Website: macys
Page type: cross-sells
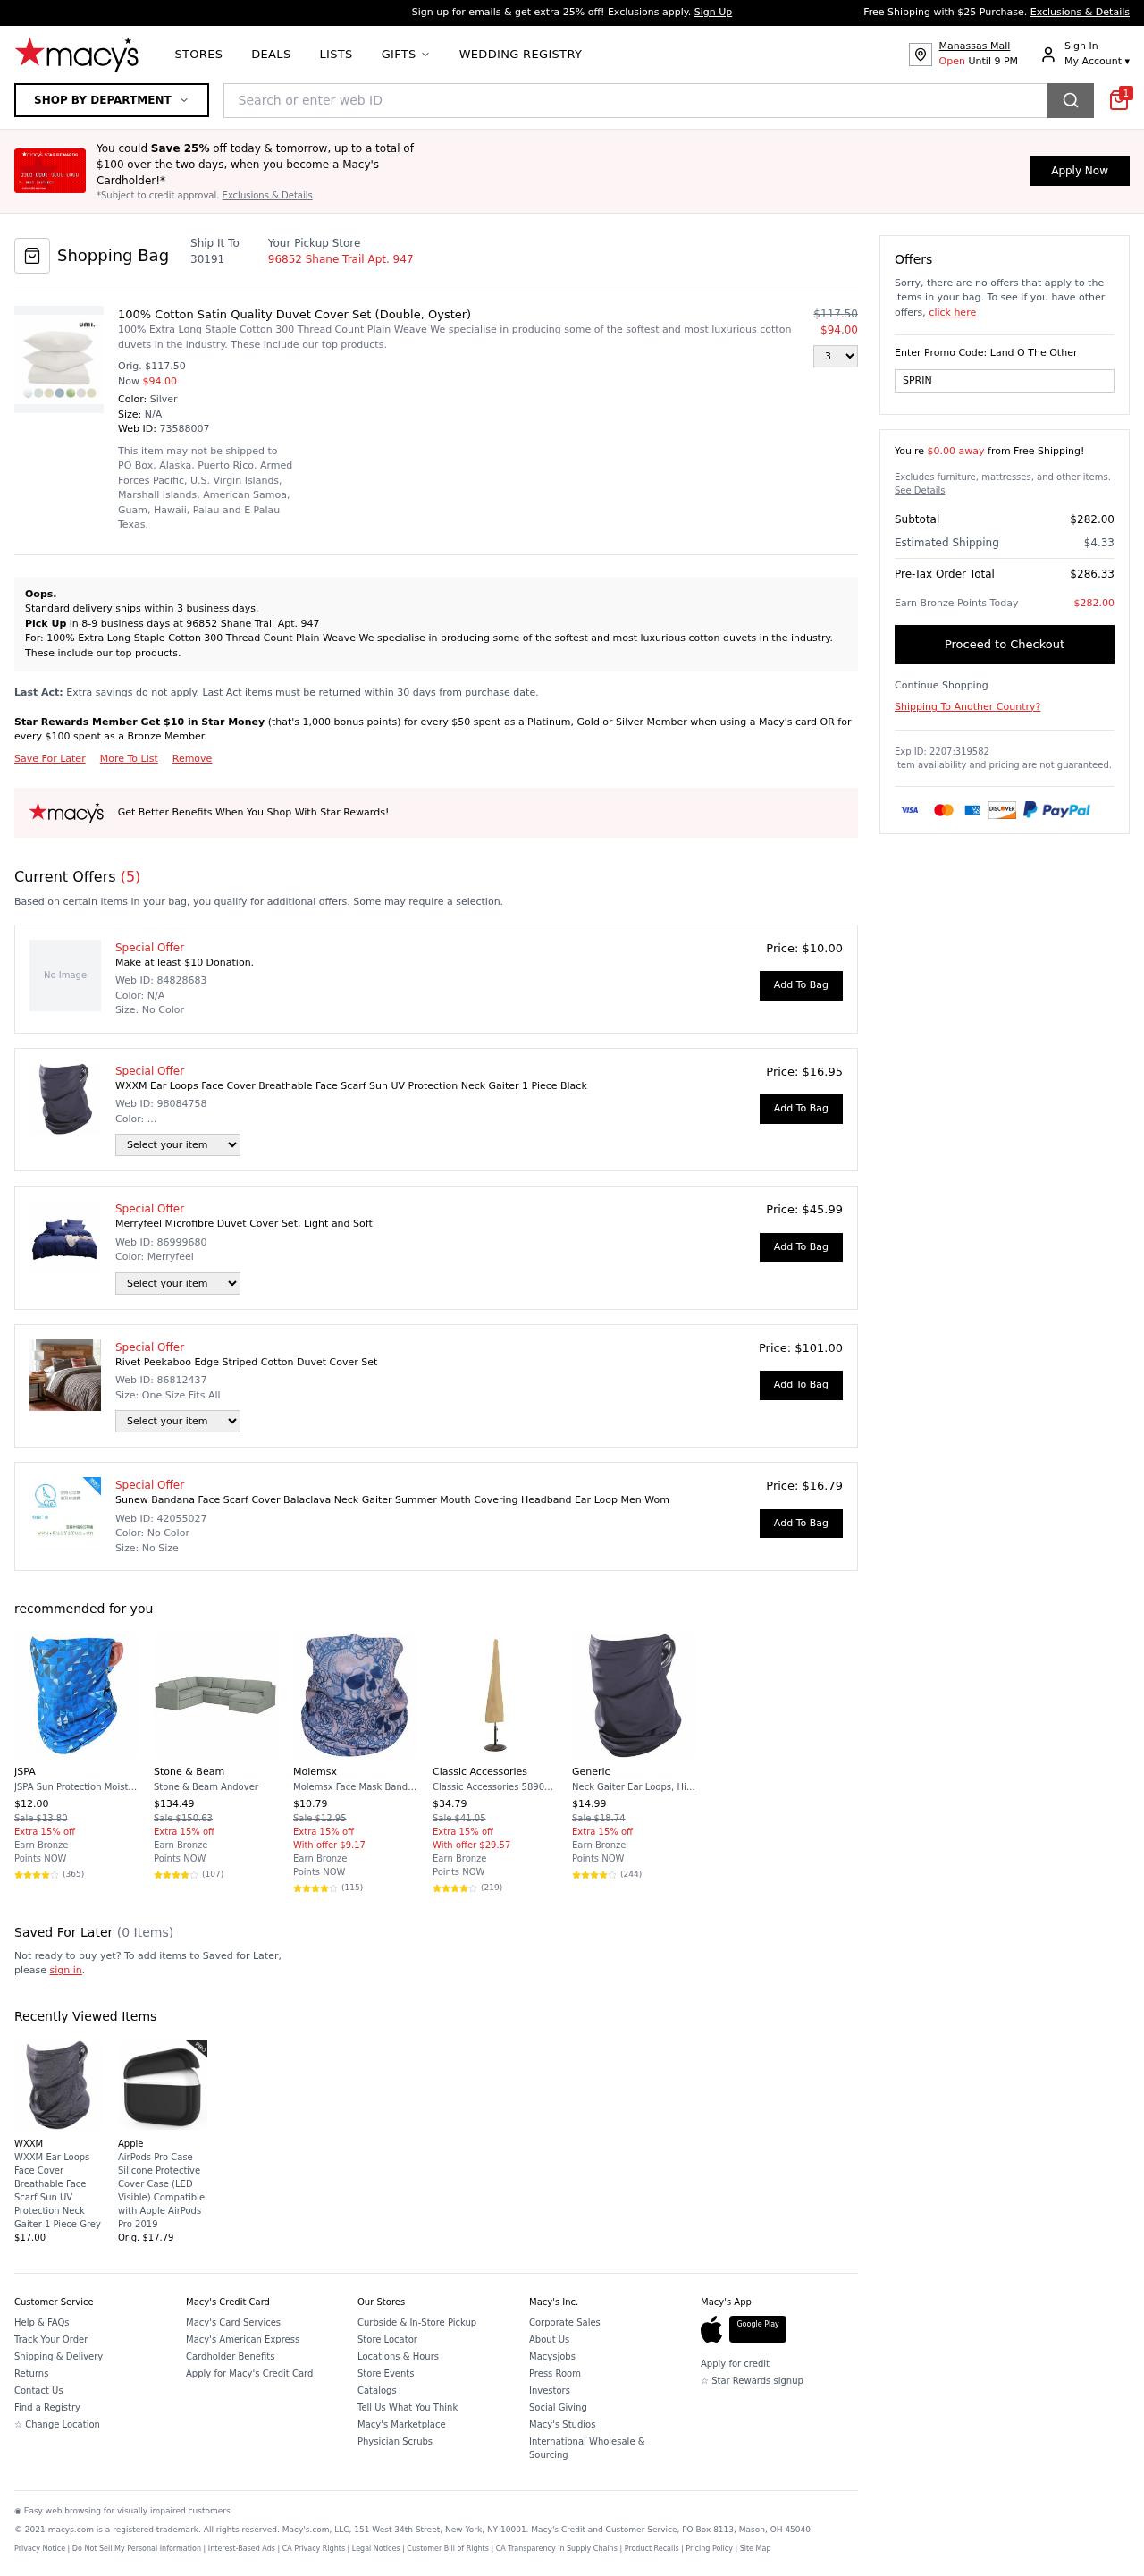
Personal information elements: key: PII_LOCATION1_STREET
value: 96852 Shane Trail Apt. 947
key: PII_POSTCODE
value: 30191
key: PII_PROMO_CODE
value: SPRING46
Product elements: key: PRODUCT10_BRAND
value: Generic
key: PRODUCT10_NAME
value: Neck Gaiter Ear Loops, Hissox Summer Cool Breathable Lightweight Balaclava Bandana Headwear Face Cov
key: PRODUCT10_NUM_RATINGS
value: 244
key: PRODUCT10_PRICE
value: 14.99
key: PRODUCT10_RATING
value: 4.7
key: PRODUCT11_BRAND
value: WXXM
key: PRODUCT11_NAME
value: WXXM Ear Loops Face Cover Breathable Face Scarf Sun UV Protection Neck Gaiter 1 Piece Grey
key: PRODUCT11_PRICE
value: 17
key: PRODUCT12_BRAND
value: Apple
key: PRODUCT12_NAME
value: AirPods Pro Case Silicone Protective Cover Case (LED Visible) Compatible with Apple AirPods Pro 2019
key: PRODUCT12_PRICE
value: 17.79
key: PRODUCT1_DESC
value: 100% Extra Long Staple Cotton 300 Thread Count Plain Weave We specialise in producing some of the softest and most luxurious cotton duvets in the industry. These include our top products.
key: PRODUCT1_NAME
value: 100% Cotton Satin Quality Duvet Cover Set (Double, Oyster)
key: PRODUCT1_PRICE
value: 94
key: PRODUCT1_QUANTITY
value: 3
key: PRODUCT2_NAME
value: WXXM Ear Loops Face Cover Breathable Face Scarf Sun UV Protection Neck Gaiter 1 Piece Black
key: PRODUCT2_PRICE
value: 16.95
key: PRODUCT3_NAME
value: Merryfeel Microfibre Duvet Cover Set, Light and Soft
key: PRODUCT3_PRICE
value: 45.99
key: PRODUCT4_NAME
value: Rivet Peekaboo Edge Striped Cotton Duvet Cover Set
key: PRODUCT4_PRICE
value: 101
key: PRODUCT5_NAME
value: Sunew Bandana Face Scarf Cover Balaclava Neck Gaiter Summer Mouth Covering Headband Ear Loop Men Wom
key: PRODUCT5_PRICE
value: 16.79
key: PRODUCT6_BRAND
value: JSPA
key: PRODUCT6_NAME
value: JSPA Sun Protection Moisture Wicking Cool Half Face Cover Neck Gaiter Bandana Tube Scarf for Adults
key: PRODUCT6_NUM_RATINGS
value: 365
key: PRODUCT6_PRICE
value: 12
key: PRODUCT6_RATING
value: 4.2
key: PRODUCT7_BRAND
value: Stone & Beam
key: PRODUCT7_NAME
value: Stone & Beam Andover
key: PRODUCT7_NUM_RATINGS
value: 107
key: PRODUCT7_PRICE
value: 134.49
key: PRODUCT7_RATING
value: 4.4
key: PRODUCT8_BRAND
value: Molemsx
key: PRODUCT8_NAME
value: Molemsx Face Mask Bandanas for Men Women Neck Gaiter Summer Cooling Face Cover Face Dust Mask for Fi
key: PRODUCT8_NUM_RATINGS
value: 115
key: PRODUCT8_PRICE
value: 10.79
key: PRODUCT8_RATING
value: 4.5
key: PRODUCT9_BRAND
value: Classic Accessories
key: PRODUCT9_NAME
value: Classic Accessories 58902  Terrazzo Water-Resistant 11 Foot Patio Umbrella Cover,Sand,10 in
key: PRODUCT9_NUM_RATINGS
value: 219
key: PRODUCT9_PRICE
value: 34.79
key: PRODUCT9_RATING
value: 4.3
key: PRODUCT1_ORIGINAL_PRICE
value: $117.50
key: PRODUCT6_ORIGINAL_PRICE
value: Sale $13.80
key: PRODUCT7_ORIGINAL_PRICE
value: Sale $150.63
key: PRODUCT8_ORIGINAL_PRICE
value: Sale $12.95
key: PRODUCT9_ORIGINAL_PRICE
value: Sale $41.05
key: PRODUCT10_ORIGINAL_PRICE
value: Sale $18.74
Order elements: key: ORDER_ID
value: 73588007
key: ORDER_NUM_OFFERS
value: (5)
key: ORDER_FREE_SHIPPING_THRESHOLD
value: $0.00 away
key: ORDER_SUBTOTAL
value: $282.00
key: ORDER_SHIPPING_COST
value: $4.33
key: ORDER_TOTAL
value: $286.33
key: ORDER_POINTS_EARNED
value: $282.00
Search elements: key: HEADER_SEARCH
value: Search or enter web ID
Other elements: key: SAVED_NUM_ITEMS
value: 0